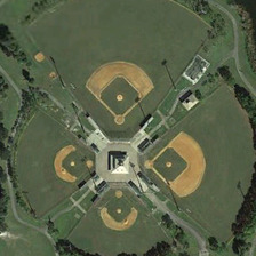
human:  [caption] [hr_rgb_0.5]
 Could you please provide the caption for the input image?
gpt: Two big baseball fields and two small baseball fields are separated by silvery buildings.

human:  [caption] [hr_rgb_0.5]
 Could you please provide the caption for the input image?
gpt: Two big baseball fields and two small baseball fields are separated by a silvery white building.

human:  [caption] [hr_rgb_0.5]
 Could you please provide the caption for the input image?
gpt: The four baseball fields are surrounded by green trees.

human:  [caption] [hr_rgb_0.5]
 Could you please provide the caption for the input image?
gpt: Four baseball fields are surrounded by green trees.

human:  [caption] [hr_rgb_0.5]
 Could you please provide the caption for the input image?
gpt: Two big baseball fields and two small baseball fields are separated by a silver building.